Question: I started receiving this error from a production site since this morning and I'm wondering why I don't get the same in UAT or the developer environment..
Is any one familiar with an error like this ?
'''
CDbException
Description
CDbCommand failed to execute the SQL statement: SQLSTATE[22P02]: Invalid text representation: 7 ERROR: invalid input syntax for integer: "1,076"
Source File
C:\inetpub\wwwroot
ramework1.0\db\CDbCommand.php(372)
00360: }
00361:
00362: if($this->_connection->enableProfiling)
00363: Yii::endProfile('system.db.CDbCommand.query('.$this->getText().')','system.db.CDbCommand.query');
00364:
00365: return $result;
00366: }
00367: catch(Exception $e)
00368: {
00369: if($this->_connection->enableProfiling)
00370: Yii::endProfile('system.db.CDbCommand.query('.$this->getText().')','system.db.CDbCommand.query');
00371: Yii::log('Error in querying SQL: '.$this->getText().$par,CLogger::LEVEL_ERROR,'system.db.CDbCommand');
00372: throw new CDbException(Yii::t('yii','CDbCommand failed to execute the SQL statement: {error}',
00373: array('{error}'=>$e->getMessage())));
00374: }
00375: }
00376: }
'''
Attached a screenshot too.. the application is based on yii framework and postgress database.

Quick reply is highly appreciated.
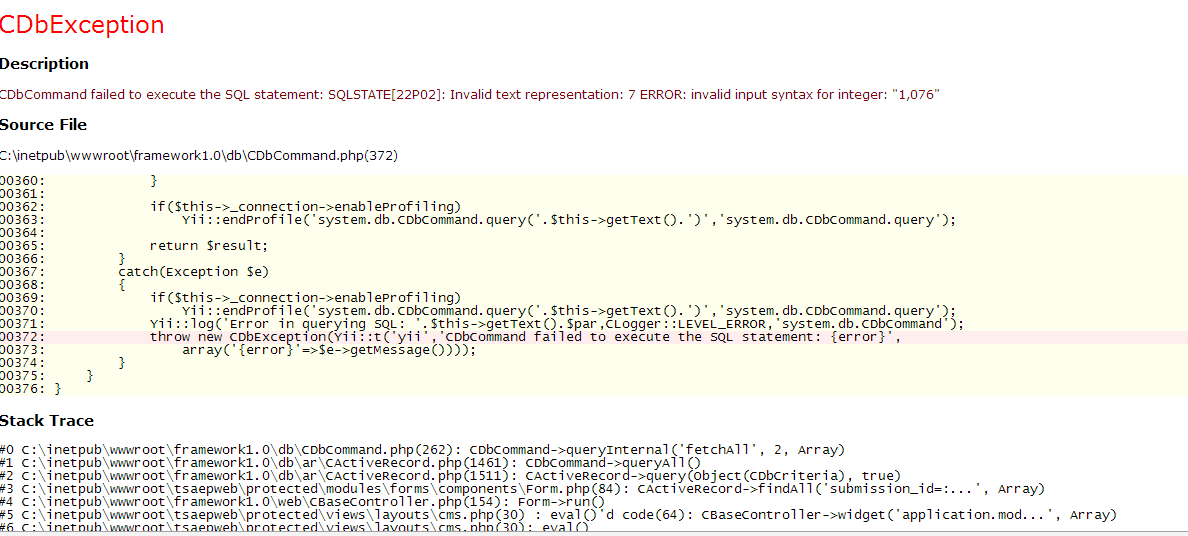
Answer: The issue was actually because used number_format() function to a primary key and later in a code section it inputs the formatted number to search query.. i.e select * from user where id = 1,075 (instead of id = 1075)
Changing the number_format() function to apply only on selected areas worked.